Question: After updating the suggestion I'm still getting the error
Tried both with '.SingleOrDefault()' or 'FirstOrDefault()'

I need to retrieve the 'StringLength' annotation value and here is my code but I'm getting the following error.
I have tried to implement pretty much the same code from <URL> but getting the error:
> Sequence contains no elements
'''
public static class DataAnnotation
{
public static int GetMaxLengthFromStringLengthAttribute(Type modelClass, string propertyName)
{
int maxLength = 0;
var attribute = modelClass.GetProperties()
.Where(p => p.Name == propertyName)
.Single()
.GetCustomAttributes(typeof(StringLengthAttribute), true)
.Single() as StringLengthAttribute;
if (attribute != null)
maxLength = attribute.MaximumLength;
return 0;
}
}
'''
//calling:
'''
int length = DataAnnotation.GetMaxLengthFromStringLengthAttribute(typeof(EmployeeViewModel), "Name");
public class EmployeeViewModel
{
[StringLength(20, ErrorMessage = "Name cannot be longer than 20 characters.")]
public string Name{ get; set; }
}
'''
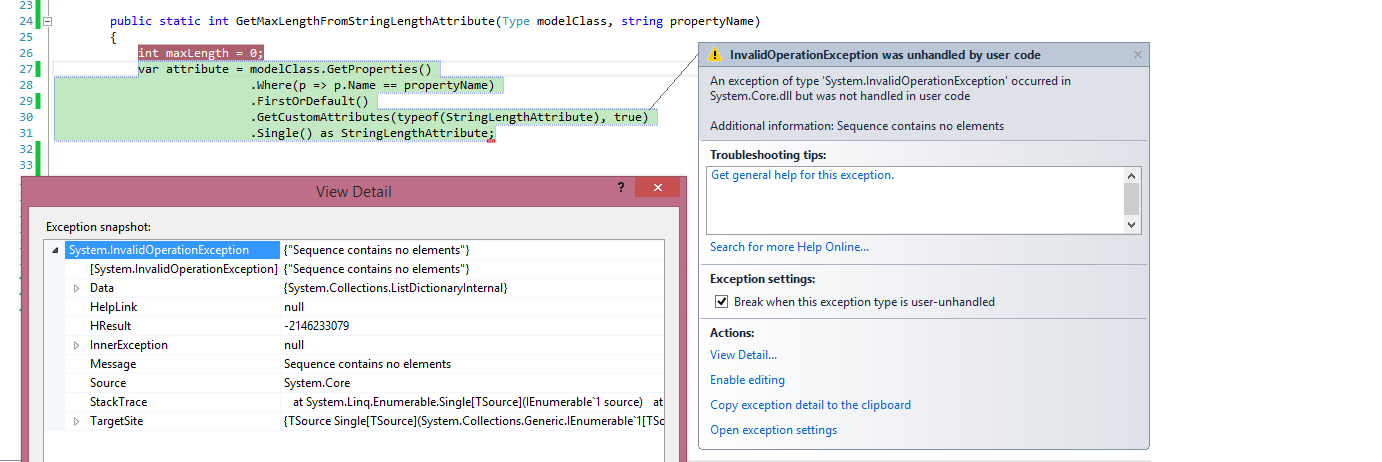
Answer: I able to figured out, tested and its working great, in case if anybody else is looking!
'''
StringLengthAttribute strLenAttr = typeof(EmployeeViewModel).GetProperty(name).GetCustomAttributes(typeof(StringLengthAttribute), false).Cast<StringLengthAttribute>().SingleOrDefault();
if (strLenAttr != null)
{
int maxLen = strLenAttr.MaximumLength;
}
'''